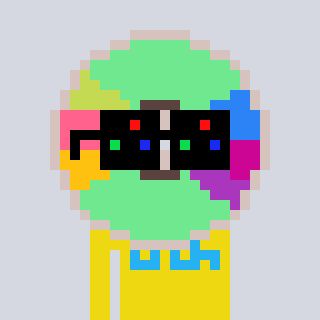
a pixel art character with square black sunglasses, a cd-shaped head and a yellow-colored body on a cool background